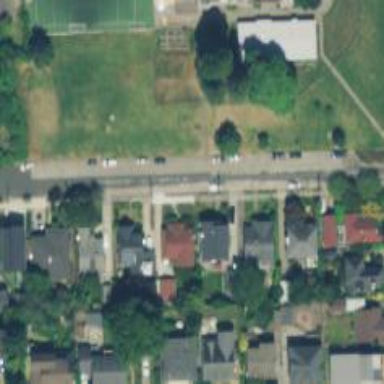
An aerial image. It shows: Residential road with sidewalk on the left.